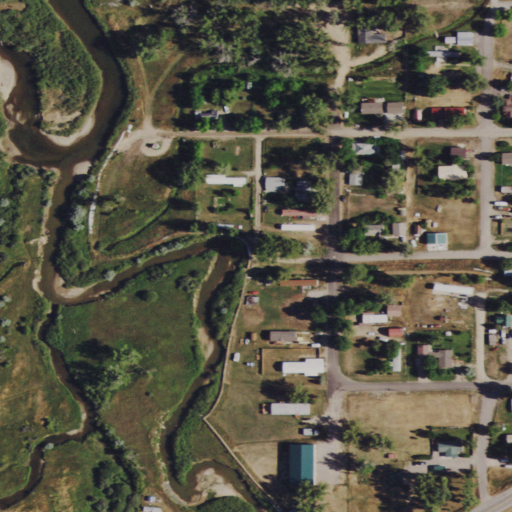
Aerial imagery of valley in Wyoming named Hudson Draw containing low intensity development, open development, herbaceous wetlands, woody wetlands, medium intensity development, and shrub